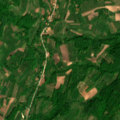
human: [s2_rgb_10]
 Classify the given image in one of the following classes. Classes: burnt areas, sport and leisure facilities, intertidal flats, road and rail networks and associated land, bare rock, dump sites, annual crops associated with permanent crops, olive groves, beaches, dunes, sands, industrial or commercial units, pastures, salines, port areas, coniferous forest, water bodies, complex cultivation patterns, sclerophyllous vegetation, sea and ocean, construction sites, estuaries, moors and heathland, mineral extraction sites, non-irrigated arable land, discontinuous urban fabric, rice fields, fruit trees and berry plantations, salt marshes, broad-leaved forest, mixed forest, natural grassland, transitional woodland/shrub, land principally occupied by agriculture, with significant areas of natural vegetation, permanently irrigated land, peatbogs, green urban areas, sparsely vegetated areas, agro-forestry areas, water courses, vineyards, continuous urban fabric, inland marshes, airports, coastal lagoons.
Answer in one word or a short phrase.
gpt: complex cultivation patterns, land principally occupied by agriculture, with significant areas of natural vegetation, broad-leaved forest, transitional woodland/shrub